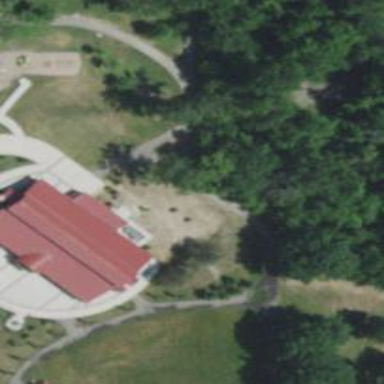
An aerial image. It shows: Pavilion building.